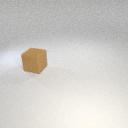
large brown rubber cube